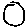
Label: circle